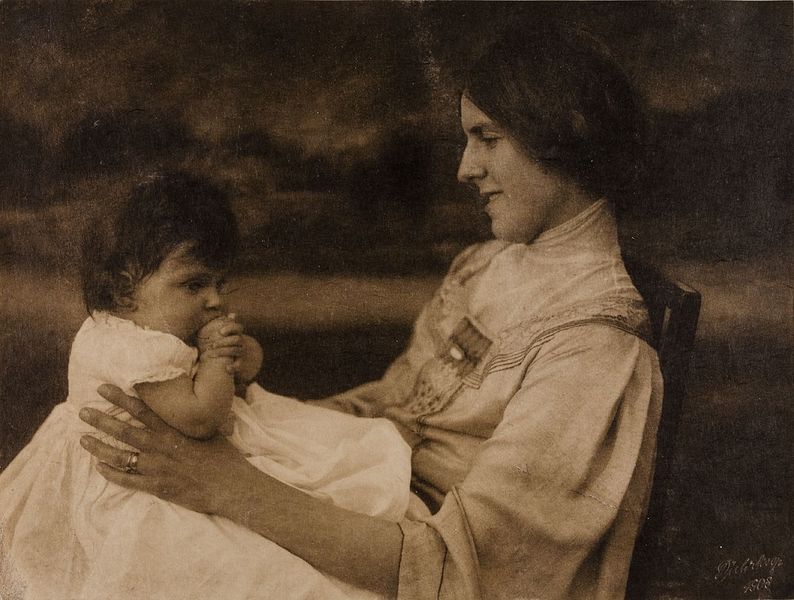
Titel: Mutter und Kind
Künstler: Minya Diez-Dührkoop
Standort: Hamburg
Institution: Museum für Kunst und Gewerbe Hamburg
Schlagwörter: hand, weiß, frau, grau, kleid, profil, stuhl, bluse, ärmel, portrait, haare, sitzend, kind, mutter, tochter, locken, papier, sitz, baby, seitenansicht, ring, foto, fotografie, photographie, doppelbildnis, doppelportrait, photo, karton, sohn, lichtbild, japanpapier, bildwerke, saugend, angewandte und bildende kunst, hessische systematik, porträtfotografie, porträtphotographie, platindruck, platinotypie, doppelporträt, getont, nuckelnd